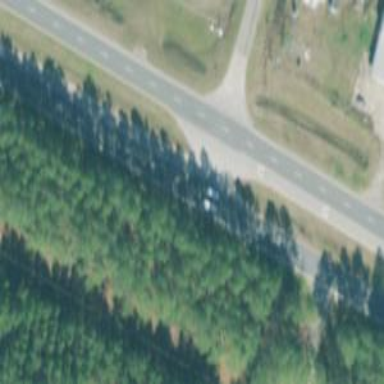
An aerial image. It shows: Dual carriageway expressway with asphalt surface. It is classified as trunk highway.